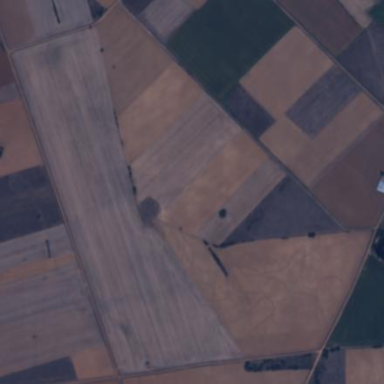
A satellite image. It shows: Farmland with cereal crops growing.